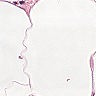
Metastatic tissue present: no